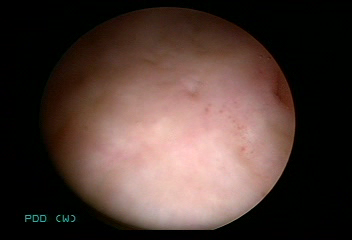
Modality: WLC
Class: Normal mucosa
Bladder cancer association: No